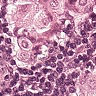
Metastatic tissue present: yes